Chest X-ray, PA view. Patient: 21 years old, sex M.
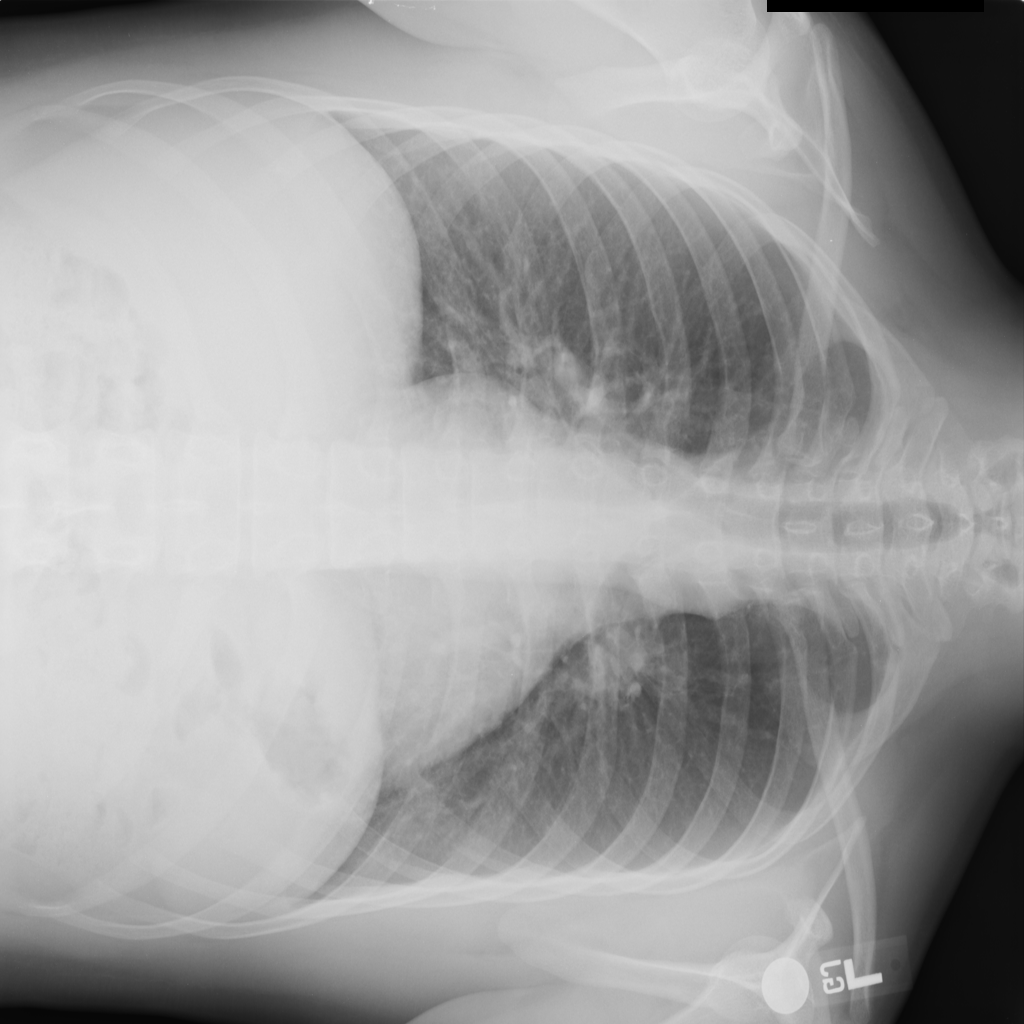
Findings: Atelectasis